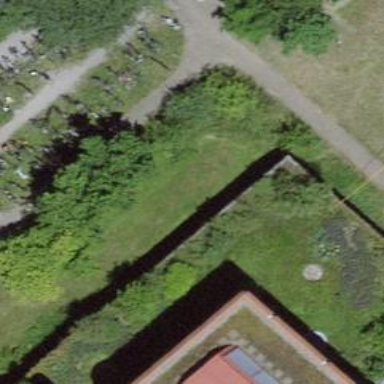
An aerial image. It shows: Bicycle parking area with wall loops.